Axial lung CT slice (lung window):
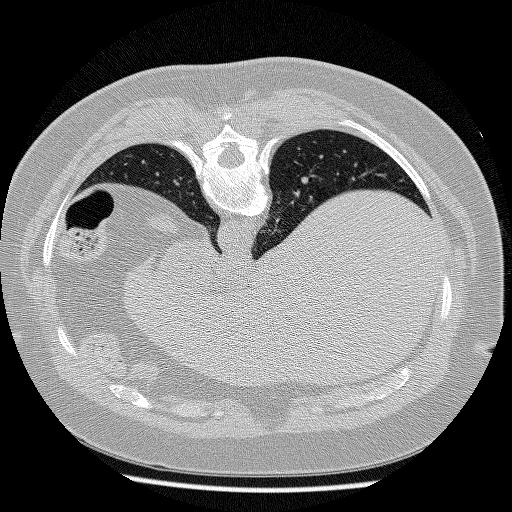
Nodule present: no